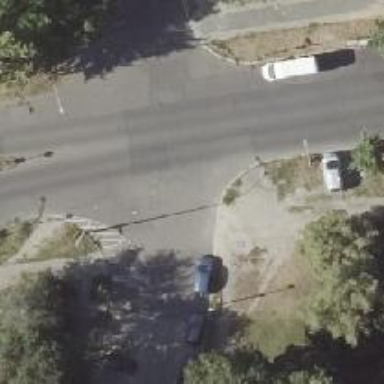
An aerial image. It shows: Residential road with asphalt surface and separate sidewalk.